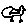
Label: bird